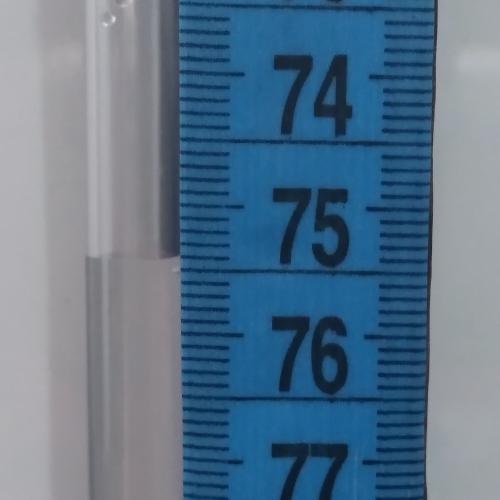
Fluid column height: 75.4 cm